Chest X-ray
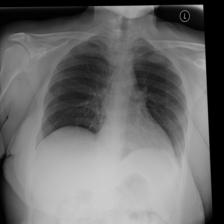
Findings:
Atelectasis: negative
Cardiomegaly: negative
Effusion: negative
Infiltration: negative
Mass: negative
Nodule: negative
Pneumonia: negative
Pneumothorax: negative
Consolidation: negative
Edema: negative
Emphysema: negative
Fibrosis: negative
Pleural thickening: negative
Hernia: negative